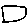
Label: square